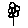
Label: flower